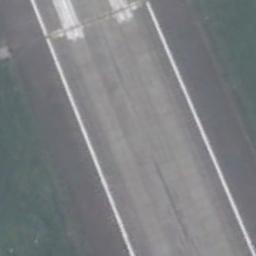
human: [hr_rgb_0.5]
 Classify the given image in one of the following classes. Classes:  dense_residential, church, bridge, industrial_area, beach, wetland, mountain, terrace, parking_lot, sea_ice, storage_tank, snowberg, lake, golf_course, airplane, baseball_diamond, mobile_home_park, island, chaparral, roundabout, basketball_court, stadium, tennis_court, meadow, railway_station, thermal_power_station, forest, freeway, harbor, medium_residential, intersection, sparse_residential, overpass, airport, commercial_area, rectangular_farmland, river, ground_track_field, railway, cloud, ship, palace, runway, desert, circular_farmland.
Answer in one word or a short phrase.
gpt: runway